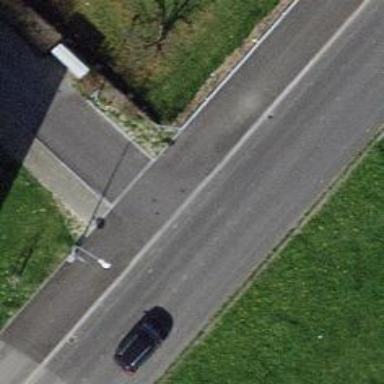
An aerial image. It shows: Residential road with asphalt surface and sidewalks.